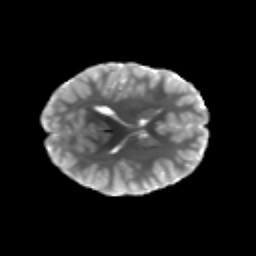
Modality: T2w
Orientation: axial
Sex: male
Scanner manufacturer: siemens
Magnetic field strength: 3 T
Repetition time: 5 s
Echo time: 0.071 s